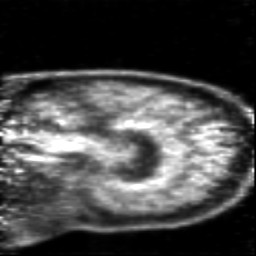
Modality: PET
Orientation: sagittal
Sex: male
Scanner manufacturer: siemens